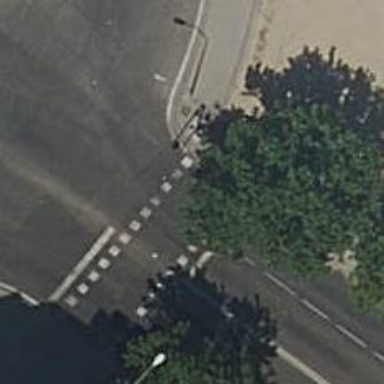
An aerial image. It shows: Footway with zebra crossing.